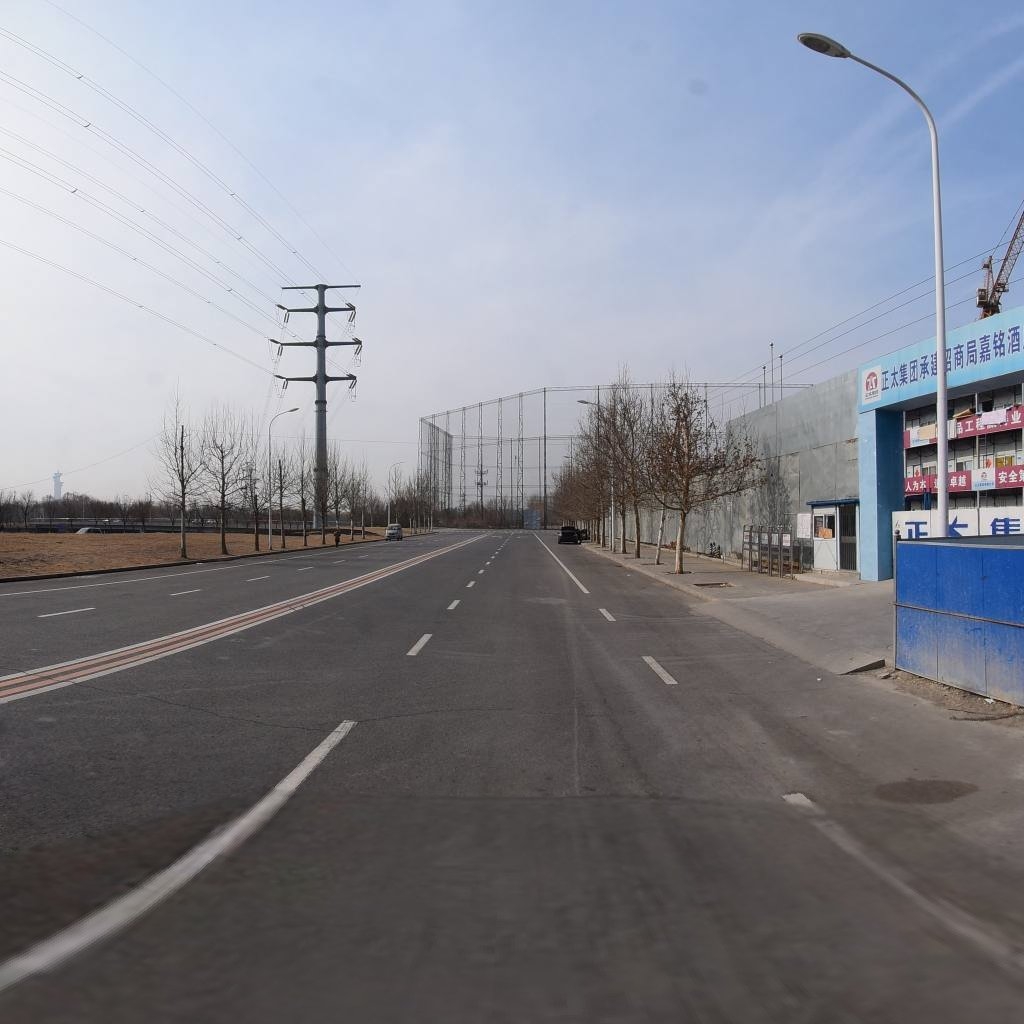
Region: Chaoyang
Road damage annotations: transverse crack